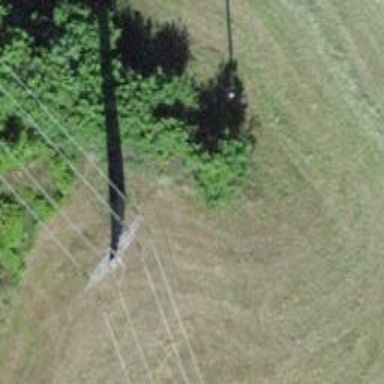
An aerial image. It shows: Power line is depicted.